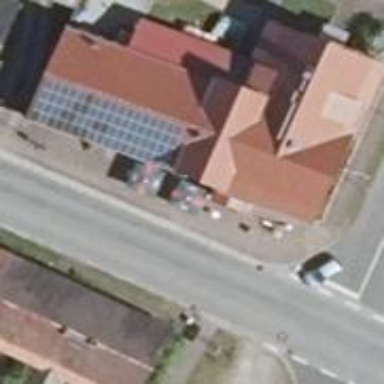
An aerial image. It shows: Cafe restaurant.